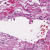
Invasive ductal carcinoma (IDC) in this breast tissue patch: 0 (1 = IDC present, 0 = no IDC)